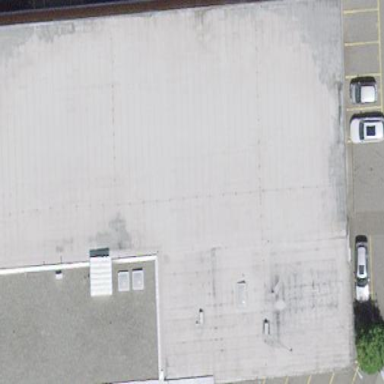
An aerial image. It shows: Industrial building.